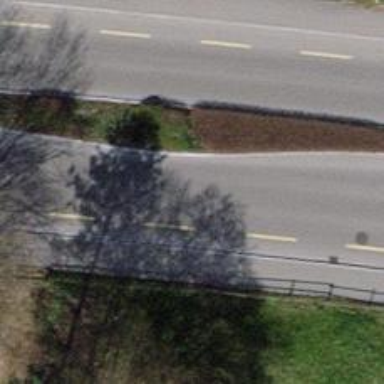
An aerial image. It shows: Primary highway with asphalt surface and designated lane for cyclists.